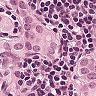
Metastatic tissue present: yes